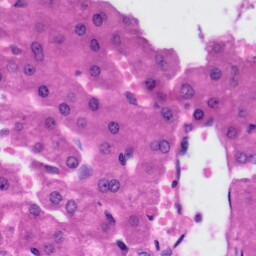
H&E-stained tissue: Liver